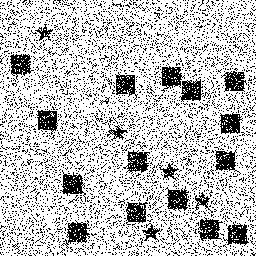
Squares: 15
Triangles: 0
Stars: 5
Total shapes: 20